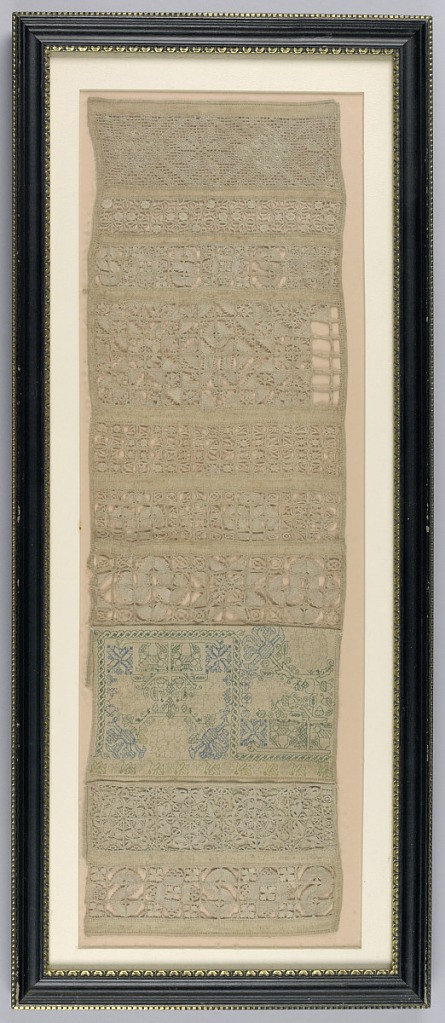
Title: Sampler
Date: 17th century
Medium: linen, silk Technique: reticella, withdrawn element work, running back-stitch embroidery
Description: Long sampler with bands of reticella work based on a grid of withdrawn elements; one embroidered band in running back stitch in blue and green (not completed).  The linen is doubled back on either side of the embroidered band.